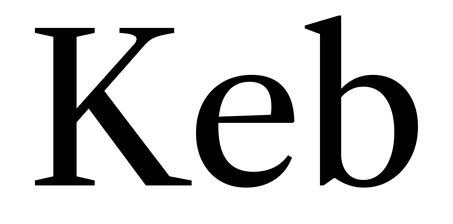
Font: LibreCaslonText_Regular